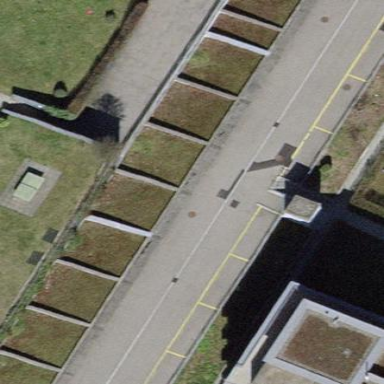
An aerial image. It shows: Garage building.